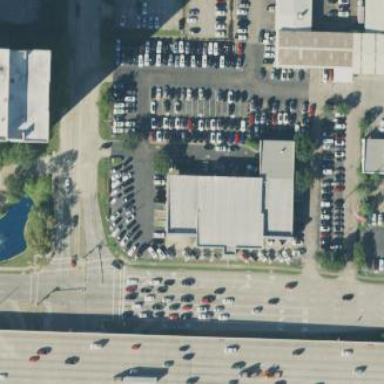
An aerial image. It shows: Building that houses car shop.